Question: I have a Bookings table and I need to calculate the total hours a staff member has worked in a week, but I need it to cut off dates between Monday midnight and the following Monday at midnight.
'''
create table Bookings (ID int IDENTITY(1,1) not null, start datetime, finish datetime, staffId int)
insert into Bookings (start, finish, staffId) values ('2022-06-19 21:00:00', '2022-06-20 07:00:00', 1)
insert into Bookings (start, finish, staffId) values ('2022-06-24 21:00:00', '2022-06-25 07:00:00', 1)
insert into Bookings (start, finish, staffId) values ('2022-06-25 21:00:00', '2022-06-26 07:00:00', 1)
insert into Bookings (start, finish, staffId) values ('2022-06-26 21:00:00', '2022-06-27 07:00:00', 1)
'''
'''
select *, datediff(MINUTE, start, finish)/60.0
from Bookings
where staffid = 1 and start between '2022-06-19' and '2022-06-27'
'''

I need row 1 to start at 2022-06-20 00:00 and row 4 to finish at 2022-06-27 00:00 so the hours for row 1 would be 7, and for row 4 would be 3, thus totaling 30 hours instead of 40.
Any ideas on how to do this?
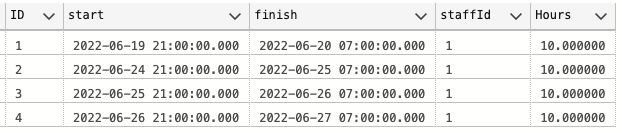
Answer: I suspect what you need to do here is firstly change your 'WHERE' to look at the 'finish' time being your start value, and the 'start' time being your finish value. Then for the hours worked, you need to use a 'CASE' expression to return the column or input parameters value, depending which is lesser/greater:
'''
DECLARE @Start date = '20220620',
@Finish date = '20220627';
SELECT ID,
staffId,
finish,
staffId,
DATEDIFF(MINUTE,CASE WHEN start < @Start THEN @Start ELSE start END,CASE WHEN finish > @Finish THEN @Finish ELSE finish END) / 60. AS Hours
FROM dbo.Bookings
WHERE staffId = 1
AND finish > @Start
AND start < @Finish;
'''